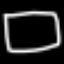
Label: square